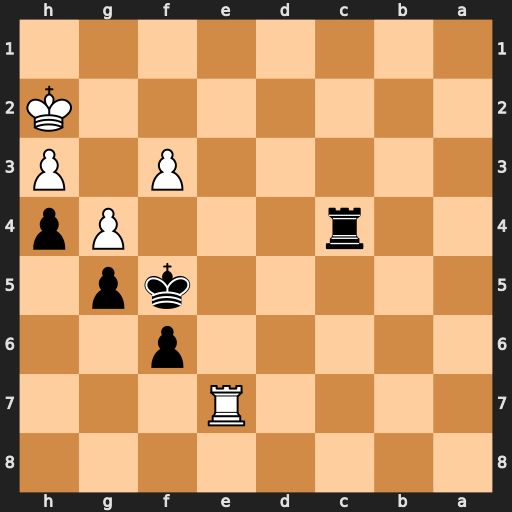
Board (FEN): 8/4R3/5p2/5kp1/2r3Pp/5P1P/7K/8
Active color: b
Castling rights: -
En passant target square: g3
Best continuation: Kf4 Re2 Kxf3 Re6 Rc2+